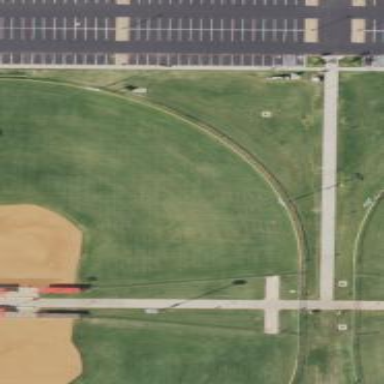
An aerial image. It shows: Softball pitch for leisure land activities.